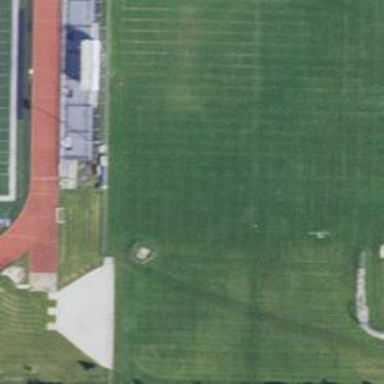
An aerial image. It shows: Pitch designated for football and American football sports activities.